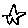
Label: star